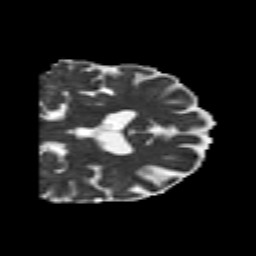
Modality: MD
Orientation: coronal
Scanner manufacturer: siemens
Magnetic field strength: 3 T
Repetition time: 6.8 s
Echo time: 0.093 s